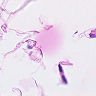
Metastatic tissue present: no